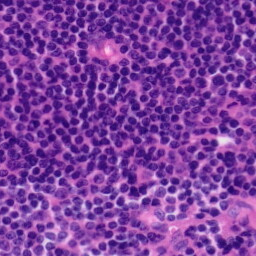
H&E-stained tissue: Tonsil